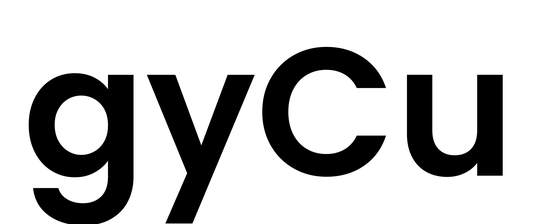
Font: Poppins-SemiBold